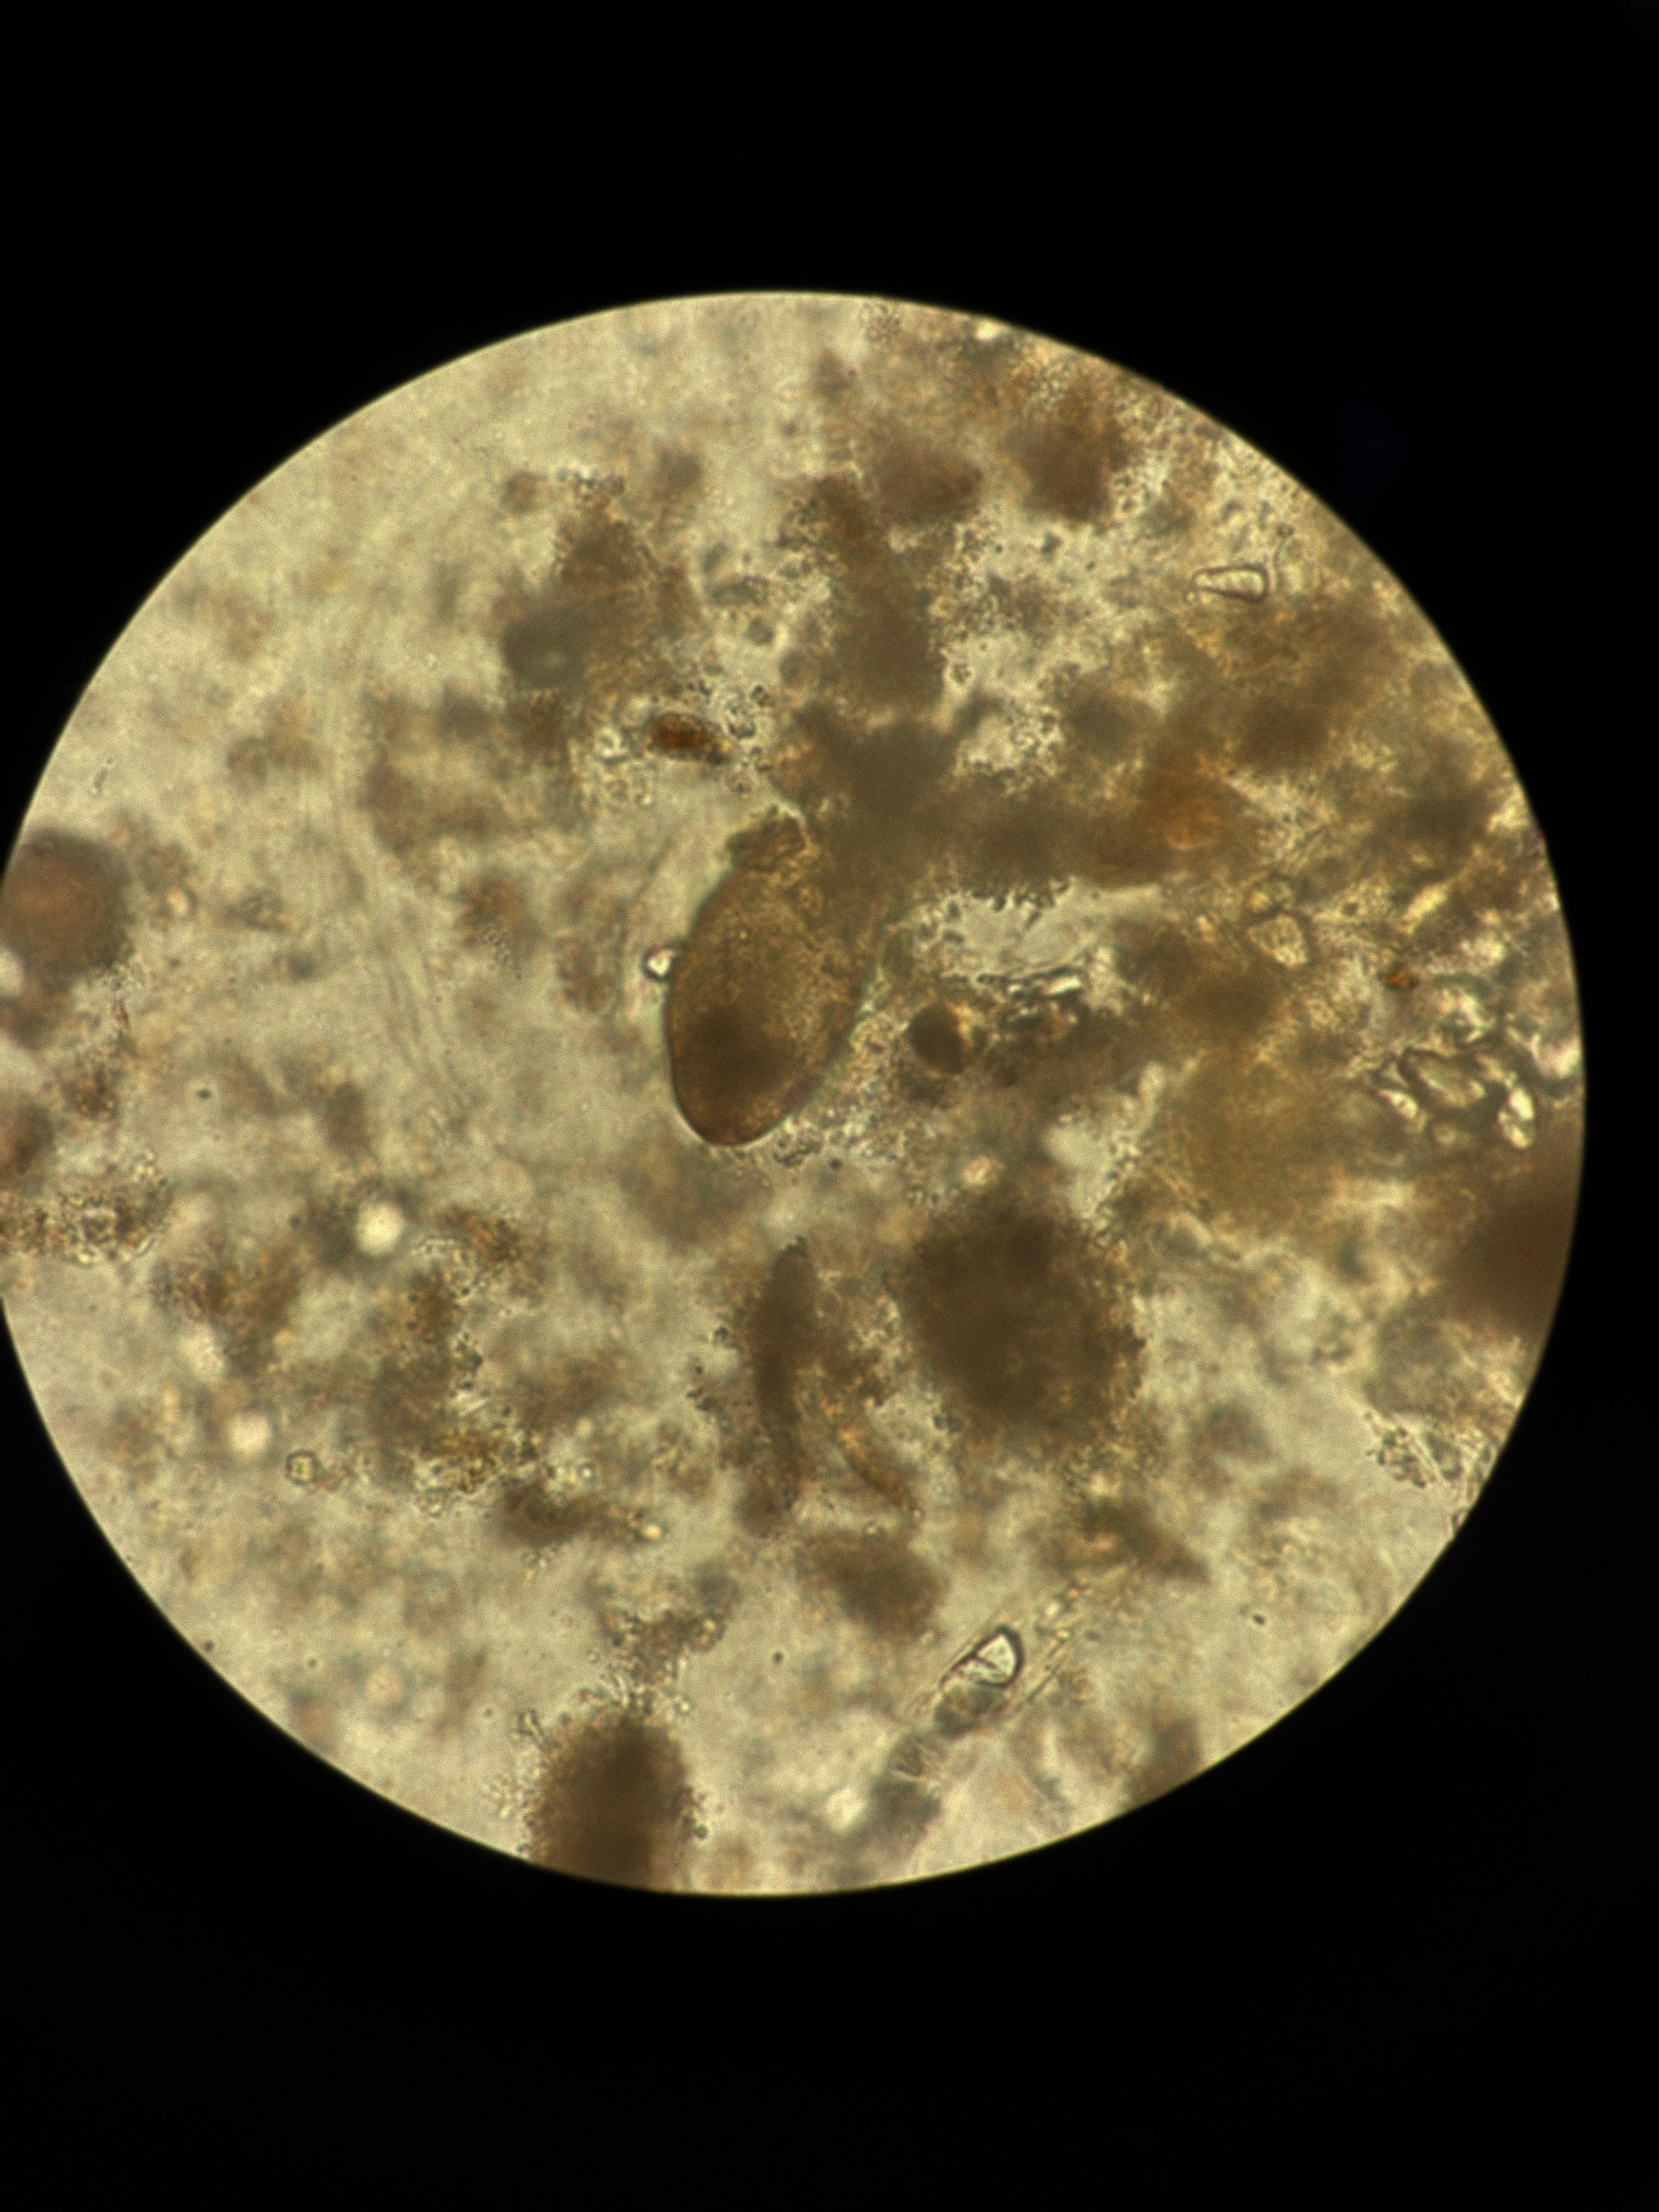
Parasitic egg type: Fasciolopsis buski